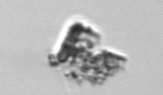
Label: detritus